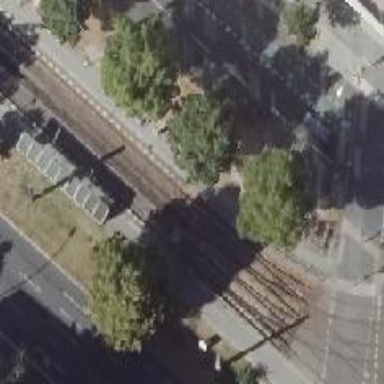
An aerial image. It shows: Platform for public transport with shelter. This platform is for trams and railways.